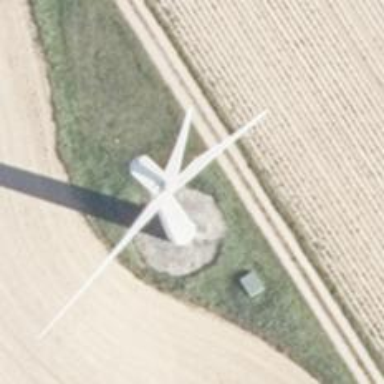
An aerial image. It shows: Wind generator is in the picture.